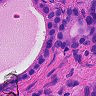
Metastatic tissue present: yes